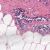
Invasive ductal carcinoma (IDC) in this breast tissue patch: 0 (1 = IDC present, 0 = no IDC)